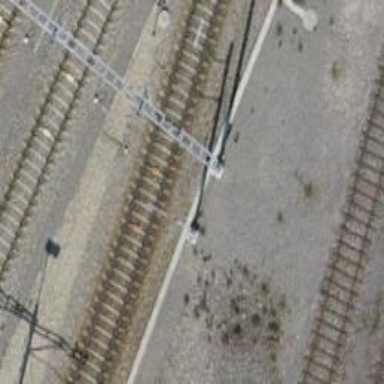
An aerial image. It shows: Railway signal.